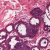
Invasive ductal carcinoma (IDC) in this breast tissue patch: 0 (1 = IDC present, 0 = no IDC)